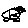
Label: cat